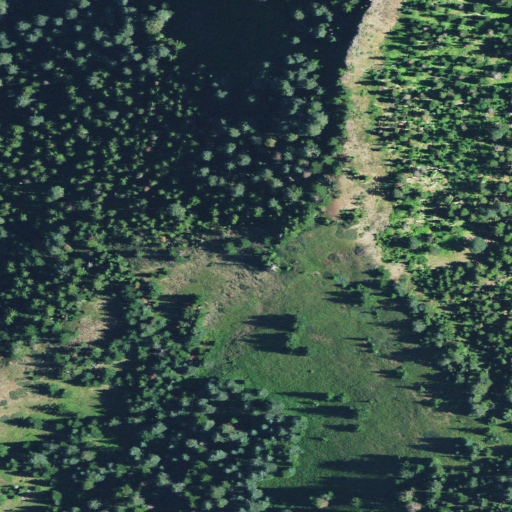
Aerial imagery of mountain in Oregon named Bunchgrass Mountain containing evergreen forest and shrub